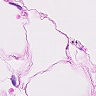
Metastatic tissue present: no